RGB frame:
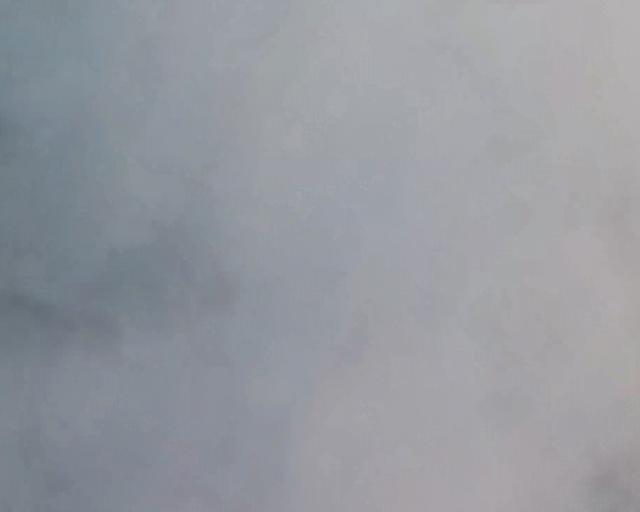
Thermal frame:
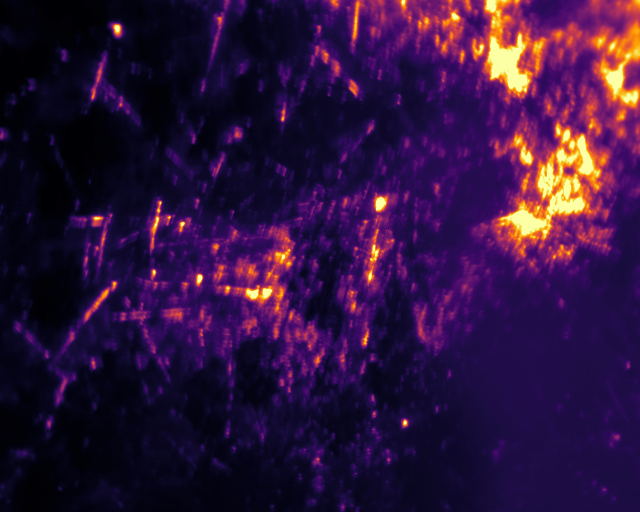
Captured: 2026-02-27 02:39:33
Pixels at or above 80 °C: 24066 (fraction of frame: 0.07344)